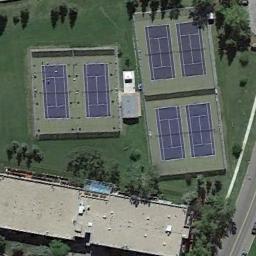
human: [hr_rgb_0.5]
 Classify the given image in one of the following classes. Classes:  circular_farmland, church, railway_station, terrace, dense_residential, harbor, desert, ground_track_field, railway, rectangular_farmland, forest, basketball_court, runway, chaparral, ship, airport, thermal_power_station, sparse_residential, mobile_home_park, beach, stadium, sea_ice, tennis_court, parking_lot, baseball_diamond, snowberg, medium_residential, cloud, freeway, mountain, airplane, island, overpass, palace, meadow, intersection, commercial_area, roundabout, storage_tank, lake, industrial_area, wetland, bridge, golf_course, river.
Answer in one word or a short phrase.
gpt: tennis_court